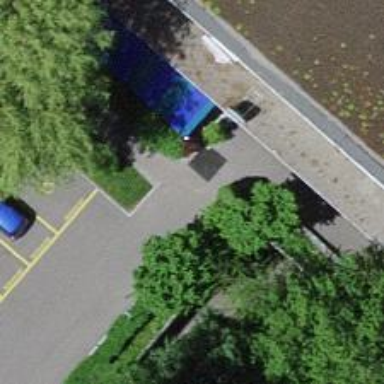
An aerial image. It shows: Driveway.